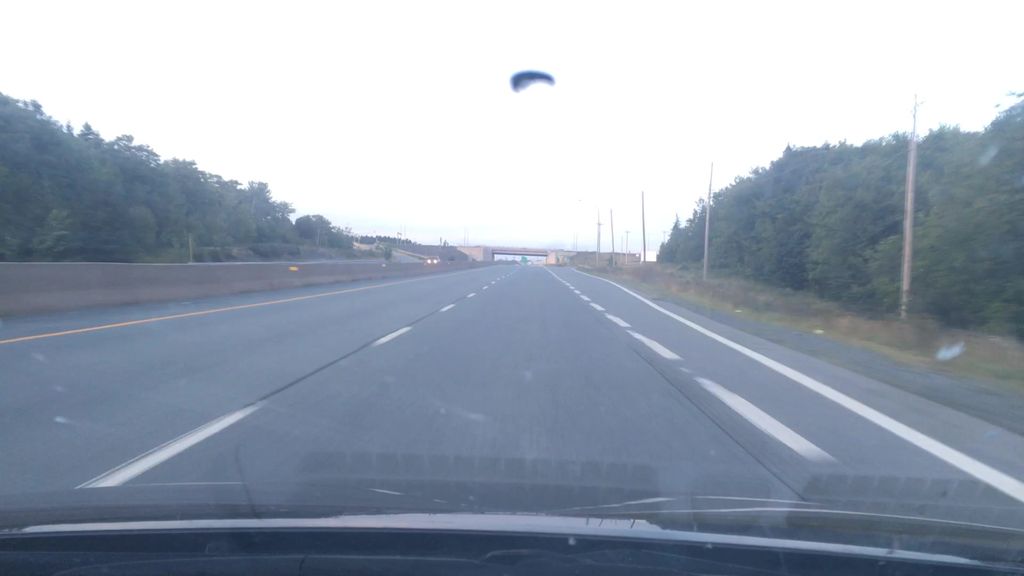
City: halifax